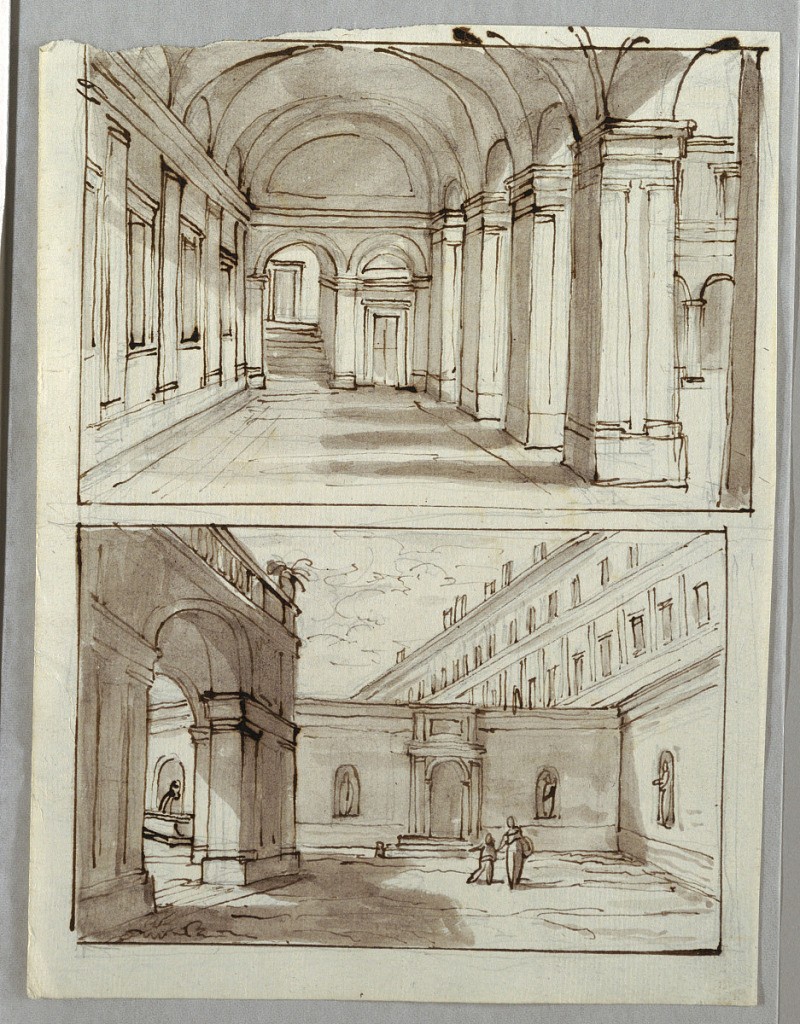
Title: Two Designs for Portico and Court of Palace
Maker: Felice Giani, Italian, 1758–1823
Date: early 19th century
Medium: Pen and ink, brush and brown wash, over traces of black chalk on heavy white paper
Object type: Drawing
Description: Vertical rectangle with two horizontal compositions. At top, interior of portico in palace. At bottom, two figures, possibly mother and child, in palace court with archway and fountain at left.